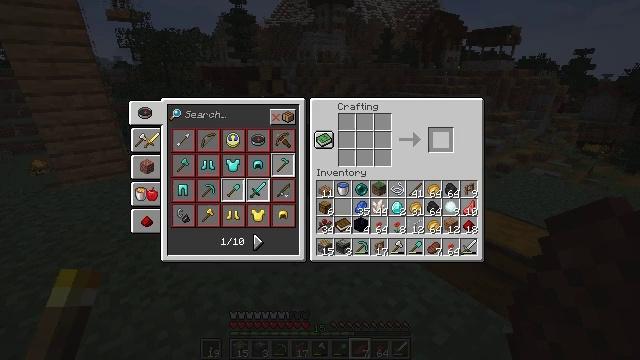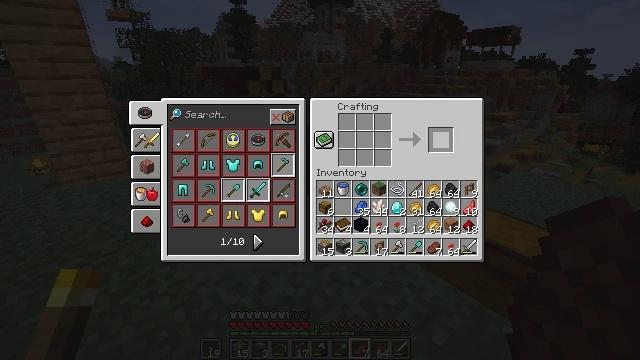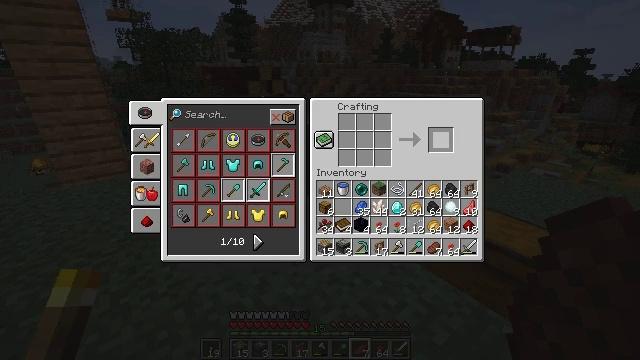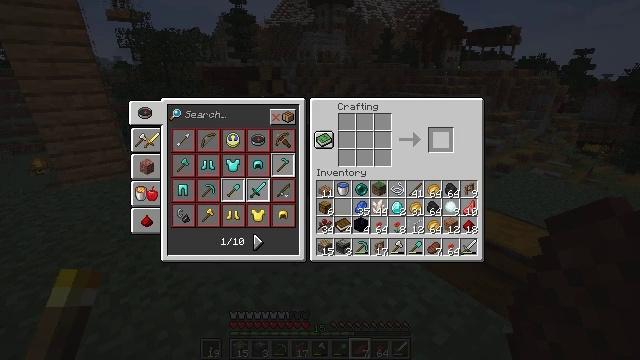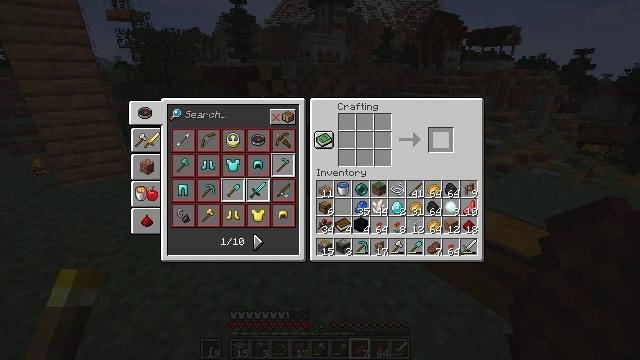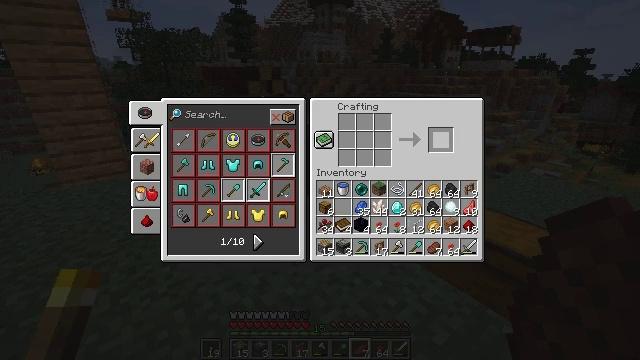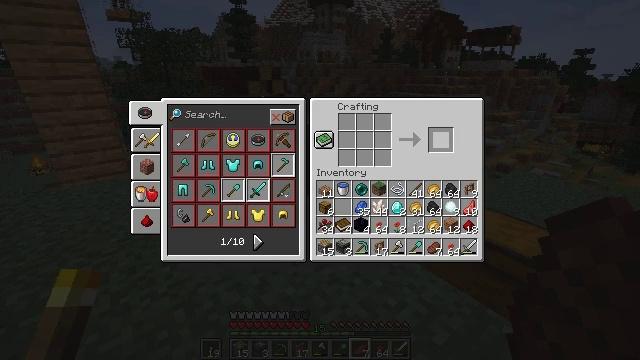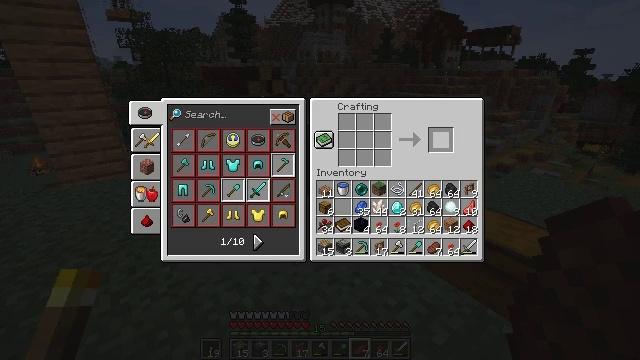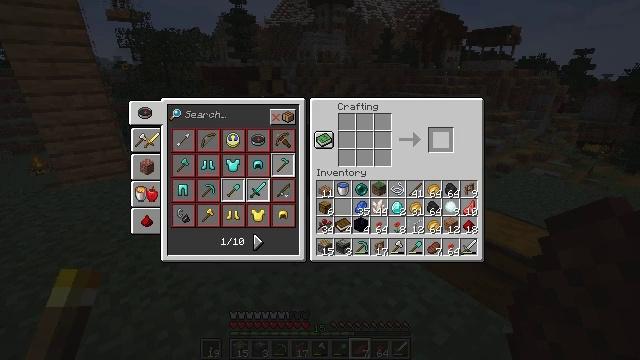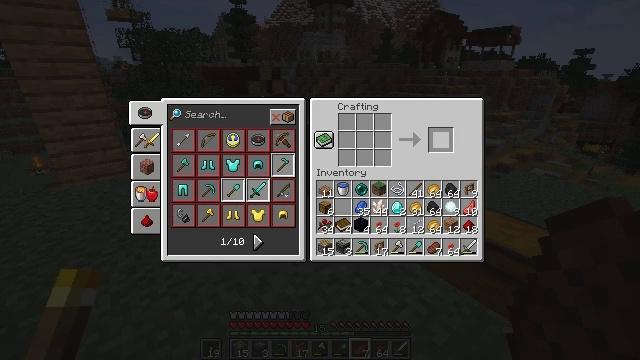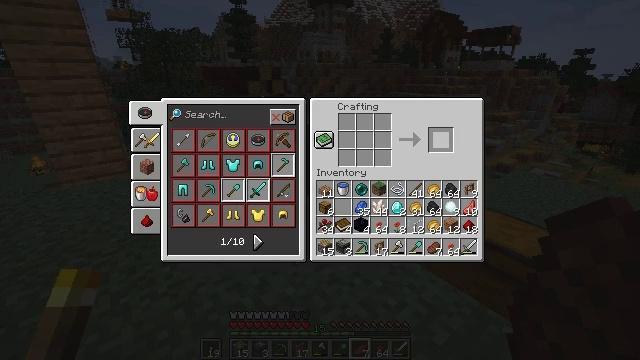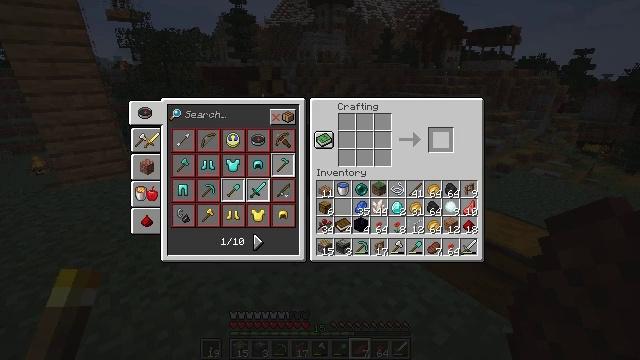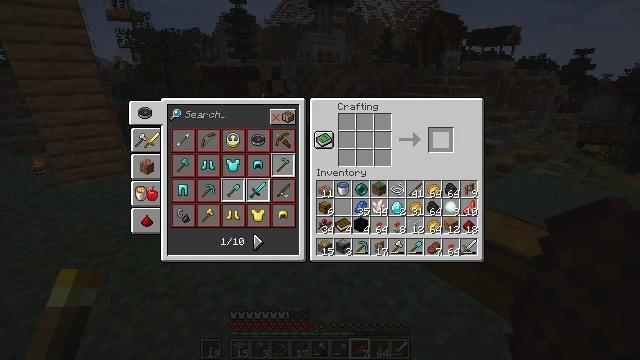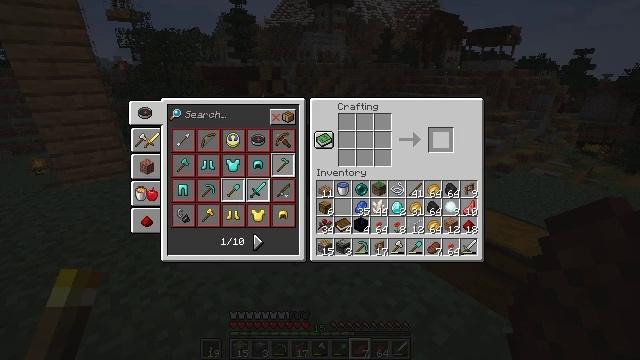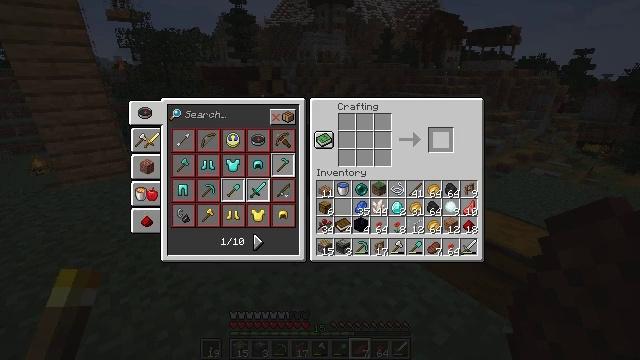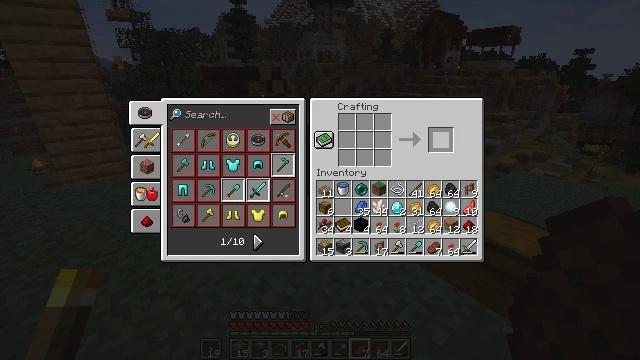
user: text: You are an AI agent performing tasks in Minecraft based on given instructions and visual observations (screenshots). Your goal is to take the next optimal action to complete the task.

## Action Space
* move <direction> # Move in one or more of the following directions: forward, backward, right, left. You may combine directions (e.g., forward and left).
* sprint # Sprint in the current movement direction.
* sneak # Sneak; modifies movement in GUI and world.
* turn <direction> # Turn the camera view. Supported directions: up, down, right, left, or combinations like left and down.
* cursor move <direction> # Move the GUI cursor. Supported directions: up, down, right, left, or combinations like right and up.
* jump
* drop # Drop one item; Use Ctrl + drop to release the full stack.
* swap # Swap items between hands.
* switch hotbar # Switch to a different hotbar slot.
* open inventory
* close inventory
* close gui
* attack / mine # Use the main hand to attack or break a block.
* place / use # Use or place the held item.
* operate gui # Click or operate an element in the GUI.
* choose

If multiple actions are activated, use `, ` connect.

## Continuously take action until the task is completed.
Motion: motion action
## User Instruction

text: Open the crafting interface to make a jungle fence gate.
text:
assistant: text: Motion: sneak, open gui
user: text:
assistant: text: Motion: sneak
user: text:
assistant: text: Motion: sneak
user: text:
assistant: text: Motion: sneak
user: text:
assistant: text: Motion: sneak
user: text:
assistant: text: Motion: sneak
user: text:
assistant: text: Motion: sneak
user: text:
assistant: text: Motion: no_op
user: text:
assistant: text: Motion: no_op
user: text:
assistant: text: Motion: no_op
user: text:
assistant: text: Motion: no_op
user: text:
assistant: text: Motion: no_op
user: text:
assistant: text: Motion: no_op
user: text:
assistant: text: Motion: no_op
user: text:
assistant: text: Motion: no_op
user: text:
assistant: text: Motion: no_op
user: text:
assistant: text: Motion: cursor move left
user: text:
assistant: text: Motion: cursor move left
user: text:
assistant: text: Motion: no_op
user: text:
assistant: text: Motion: no_op
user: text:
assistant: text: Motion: no_op
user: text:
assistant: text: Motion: no_op
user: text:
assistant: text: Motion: no_op
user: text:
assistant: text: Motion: no_op
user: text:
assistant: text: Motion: no_op
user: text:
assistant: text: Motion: no_op
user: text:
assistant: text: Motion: no_op
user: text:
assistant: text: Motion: no_op
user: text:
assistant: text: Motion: no_op
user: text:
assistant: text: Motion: no_op